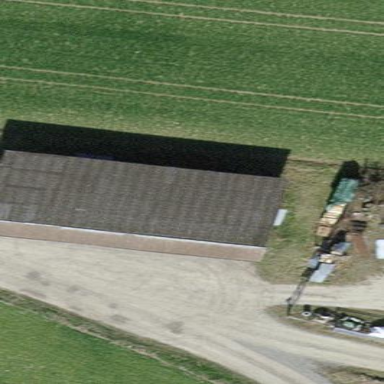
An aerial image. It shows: Shed.